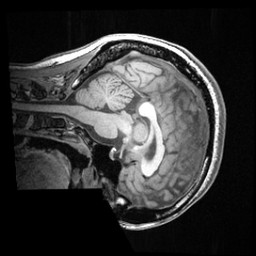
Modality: T1w
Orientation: sagittal
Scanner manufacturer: ge
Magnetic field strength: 3 T
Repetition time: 0.008572 s
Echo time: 0.003384 s